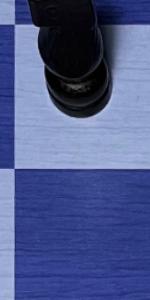
Label: Empty